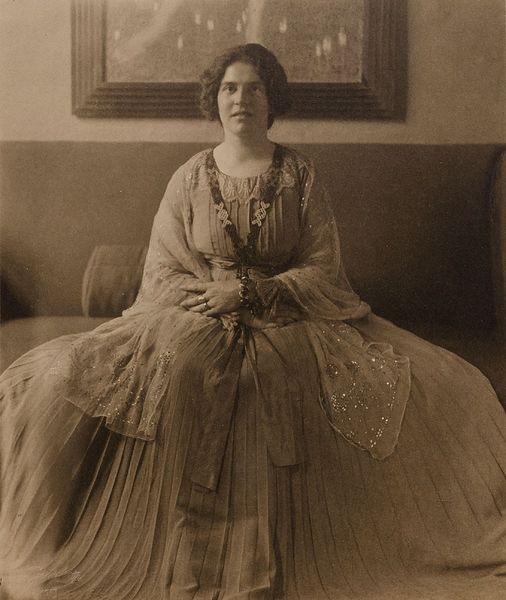
Titel: Die Malerin und Bildhauerin Elena Luksch-Makowsky vor ihrem Gemälde 'Adolescentia'
Künstler: Minya Diez-Dührkoop
Standort: Hamburg
Institution: Museum für Kunst und Gewerbe Hamburg
Schlagwörter: frau, kleid, malerei, portrait, papier, malerin, foto, fotografie, photographie, photo, karton, lichtbild, japanpapier, bildwerke, angewandte und bildende kunst, hessische systematik, künstler, porträt, porträtfotografie, porträtphotographie, platindruck, platinotypie, getont, künstlerin